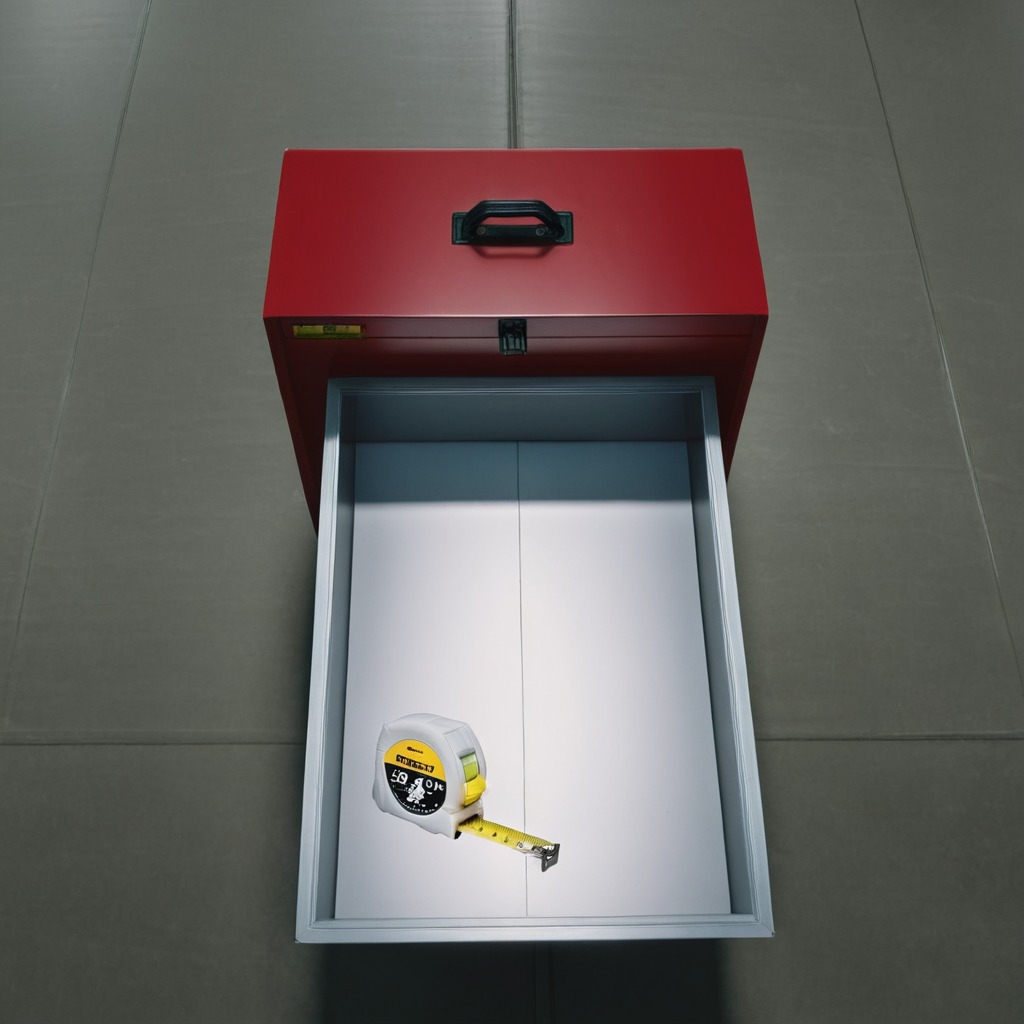
A measuring tape is lying on the toolbox surface in the airplane hangar workshop.